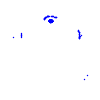
Particle: kaon